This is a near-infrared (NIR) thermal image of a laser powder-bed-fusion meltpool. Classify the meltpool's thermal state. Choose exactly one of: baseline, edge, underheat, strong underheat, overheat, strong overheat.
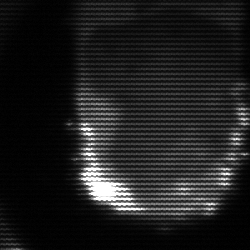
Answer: baseline